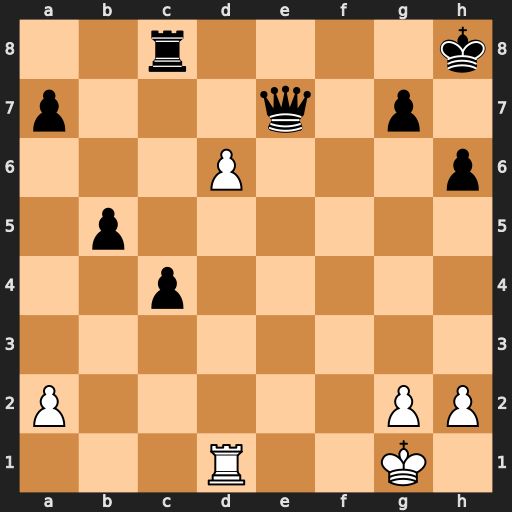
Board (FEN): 2r4k/p3q1p1/3P3p/1p6/2p5/8/P5PP/3R2K1
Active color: w
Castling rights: -
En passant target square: -
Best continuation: dxe7 Re8 Rd8 Kg8 Rxe8+